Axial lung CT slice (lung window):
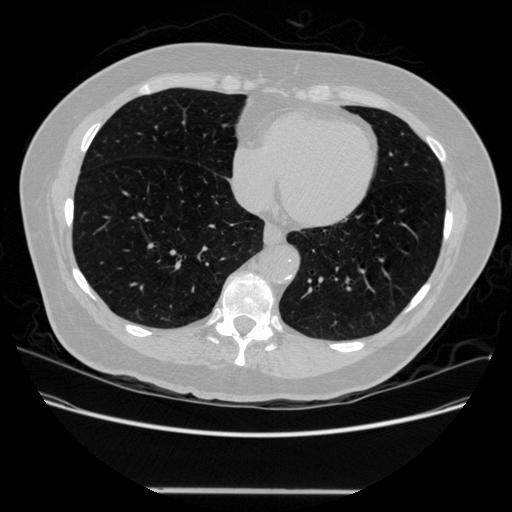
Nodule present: no